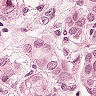
Metastatic tissue present: yes